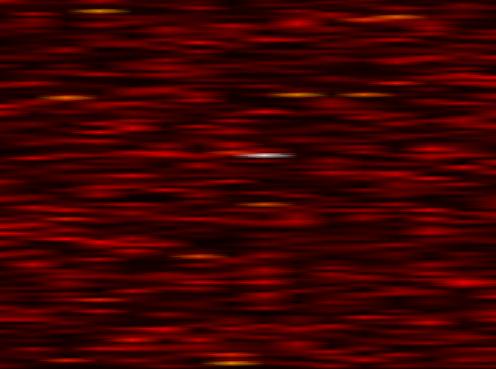
Label: WOLA